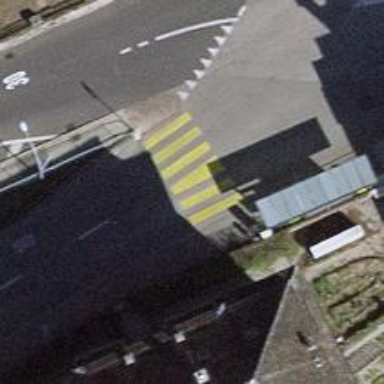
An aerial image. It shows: Sidewalk.